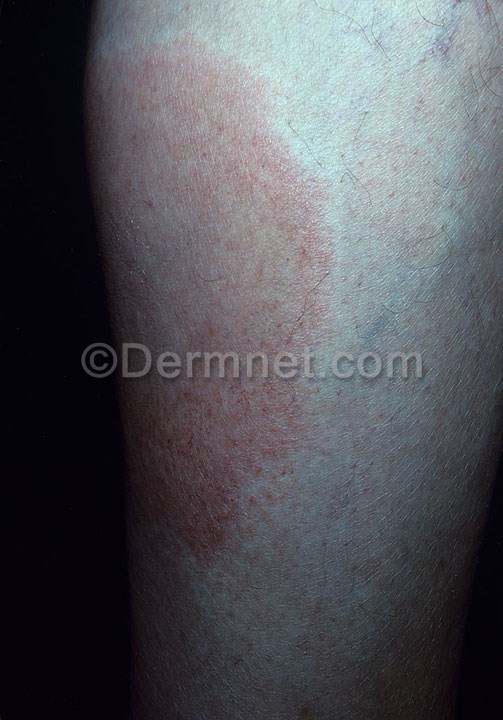
Disease: Systemic Disease